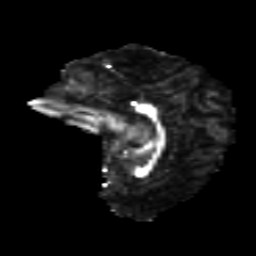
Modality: FA
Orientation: sagittal
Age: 15
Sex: male
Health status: ill
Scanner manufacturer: ge
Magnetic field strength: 3 T
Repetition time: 6.752 s
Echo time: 0.079 s